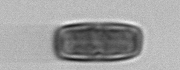
Label: Ephemera